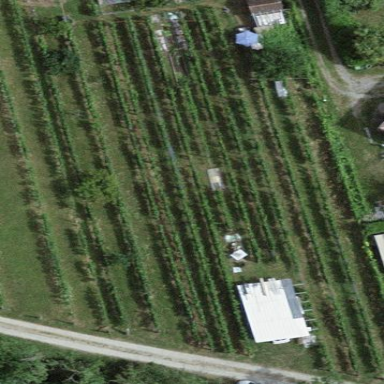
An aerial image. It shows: Vineyard growing grapes.